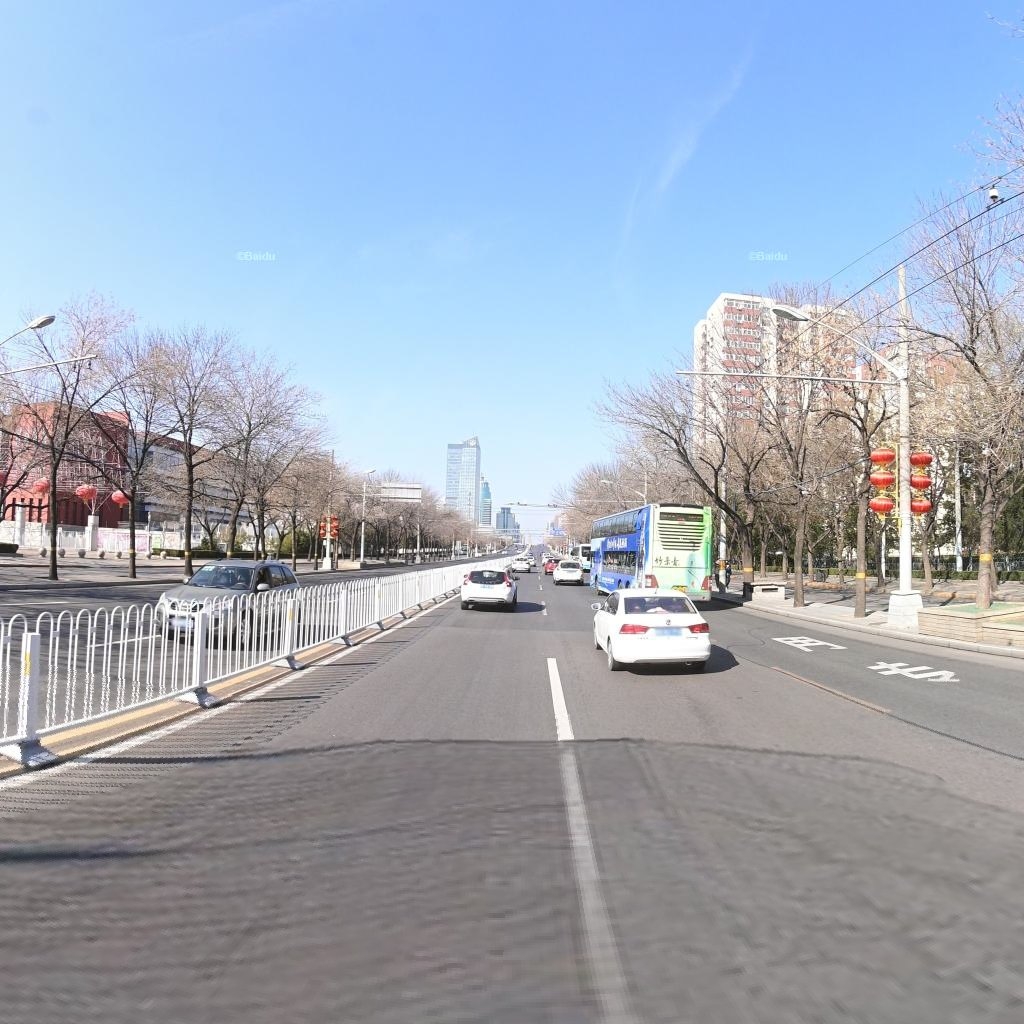
Region: Chaoyang
Road damage annotations: longitudinal patch, transverse patch